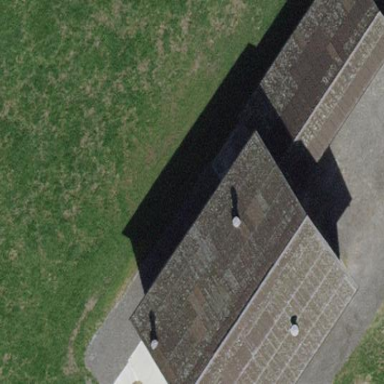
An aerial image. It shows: Farm auxiliary building.